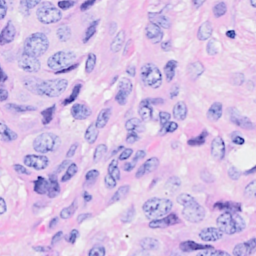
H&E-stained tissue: Breast